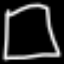
Label: square